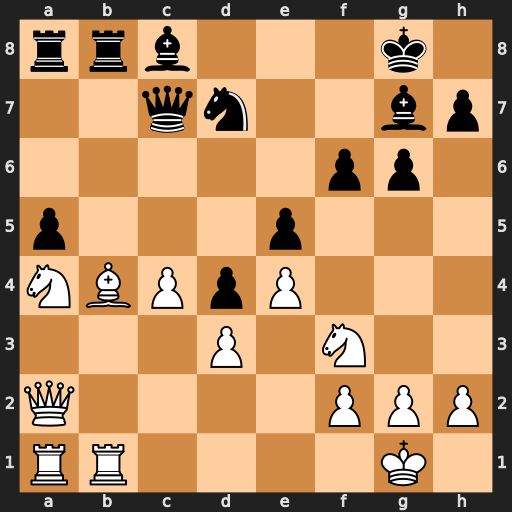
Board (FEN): rrb3k1/2qn2bp/5pp1/p3p3/NBPpP3/3P1N2/Q4PPP/RR4K1
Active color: w
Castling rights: -
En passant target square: -
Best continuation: Bd6 Rxb1+ Rxb1